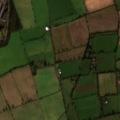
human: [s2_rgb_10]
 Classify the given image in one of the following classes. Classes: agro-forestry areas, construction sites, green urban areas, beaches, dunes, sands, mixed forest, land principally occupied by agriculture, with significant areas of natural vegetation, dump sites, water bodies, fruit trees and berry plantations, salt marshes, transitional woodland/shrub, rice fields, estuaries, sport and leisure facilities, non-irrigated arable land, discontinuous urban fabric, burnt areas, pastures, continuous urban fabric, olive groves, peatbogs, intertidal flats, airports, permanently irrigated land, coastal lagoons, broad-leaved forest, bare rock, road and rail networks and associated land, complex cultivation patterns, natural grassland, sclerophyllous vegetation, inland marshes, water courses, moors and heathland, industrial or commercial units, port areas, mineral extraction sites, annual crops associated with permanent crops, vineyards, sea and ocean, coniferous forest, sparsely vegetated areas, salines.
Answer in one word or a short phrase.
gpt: mineral extraction sites, non-irrigated arable land, pastures